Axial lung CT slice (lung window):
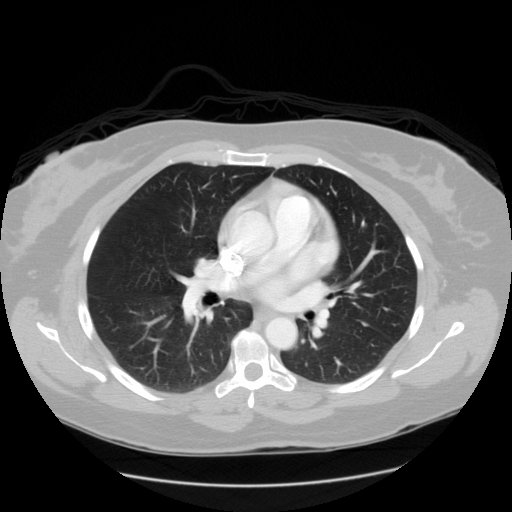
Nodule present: no